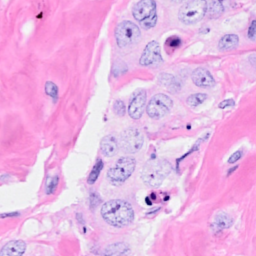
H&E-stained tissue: Breast